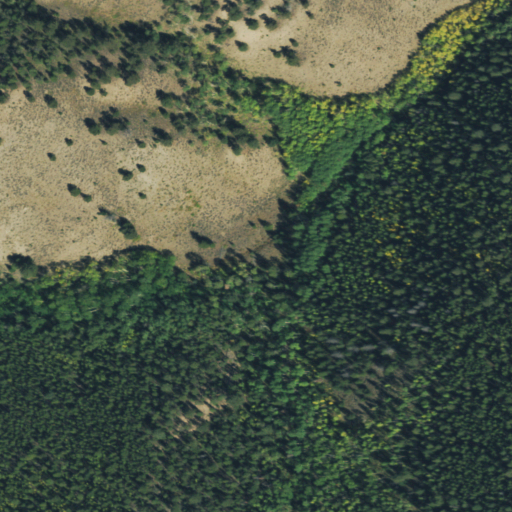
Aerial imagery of valley in Colorado named Fence Gulch containing evergreen forest, deciduous forest, shrub, woody wetlands, and mixed forest